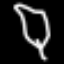
Label: leaf